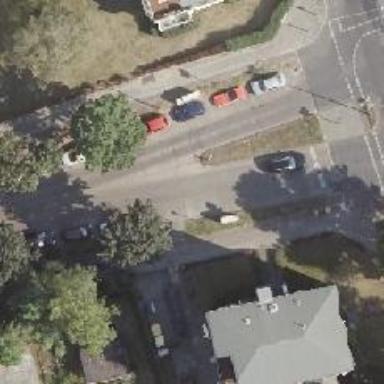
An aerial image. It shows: Residential road with concrete plates as its surface. There is track for cyclists on the right side of the road. It is dual carriageway.